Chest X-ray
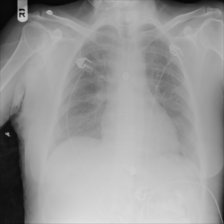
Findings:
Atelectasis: negative
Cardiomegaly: negative
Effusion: negative
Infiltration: negative
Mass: negative
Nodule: negative
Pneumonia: negative
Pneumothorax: negative
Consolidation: positive
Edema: negative
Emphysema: negative
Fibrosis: negative
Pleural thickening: negative
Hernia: negative